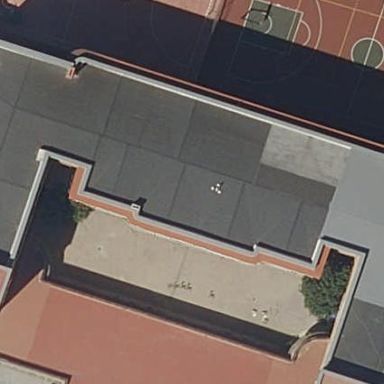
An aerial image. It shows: School.